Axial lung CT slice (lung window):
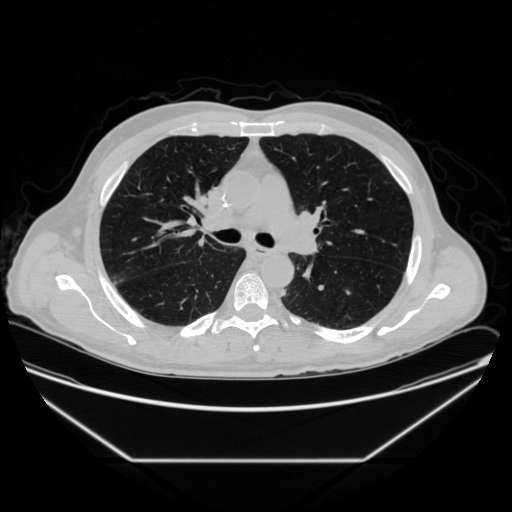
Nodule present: yes
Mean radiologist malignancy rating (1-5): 2.667